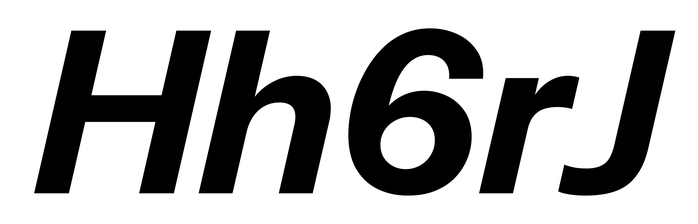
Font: InstrumentSans-Italic_Bold_Italic